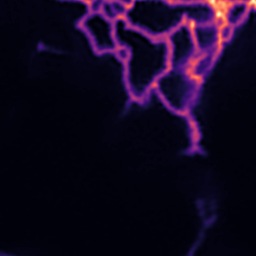
Label: Super-resolution ER image